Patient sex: M
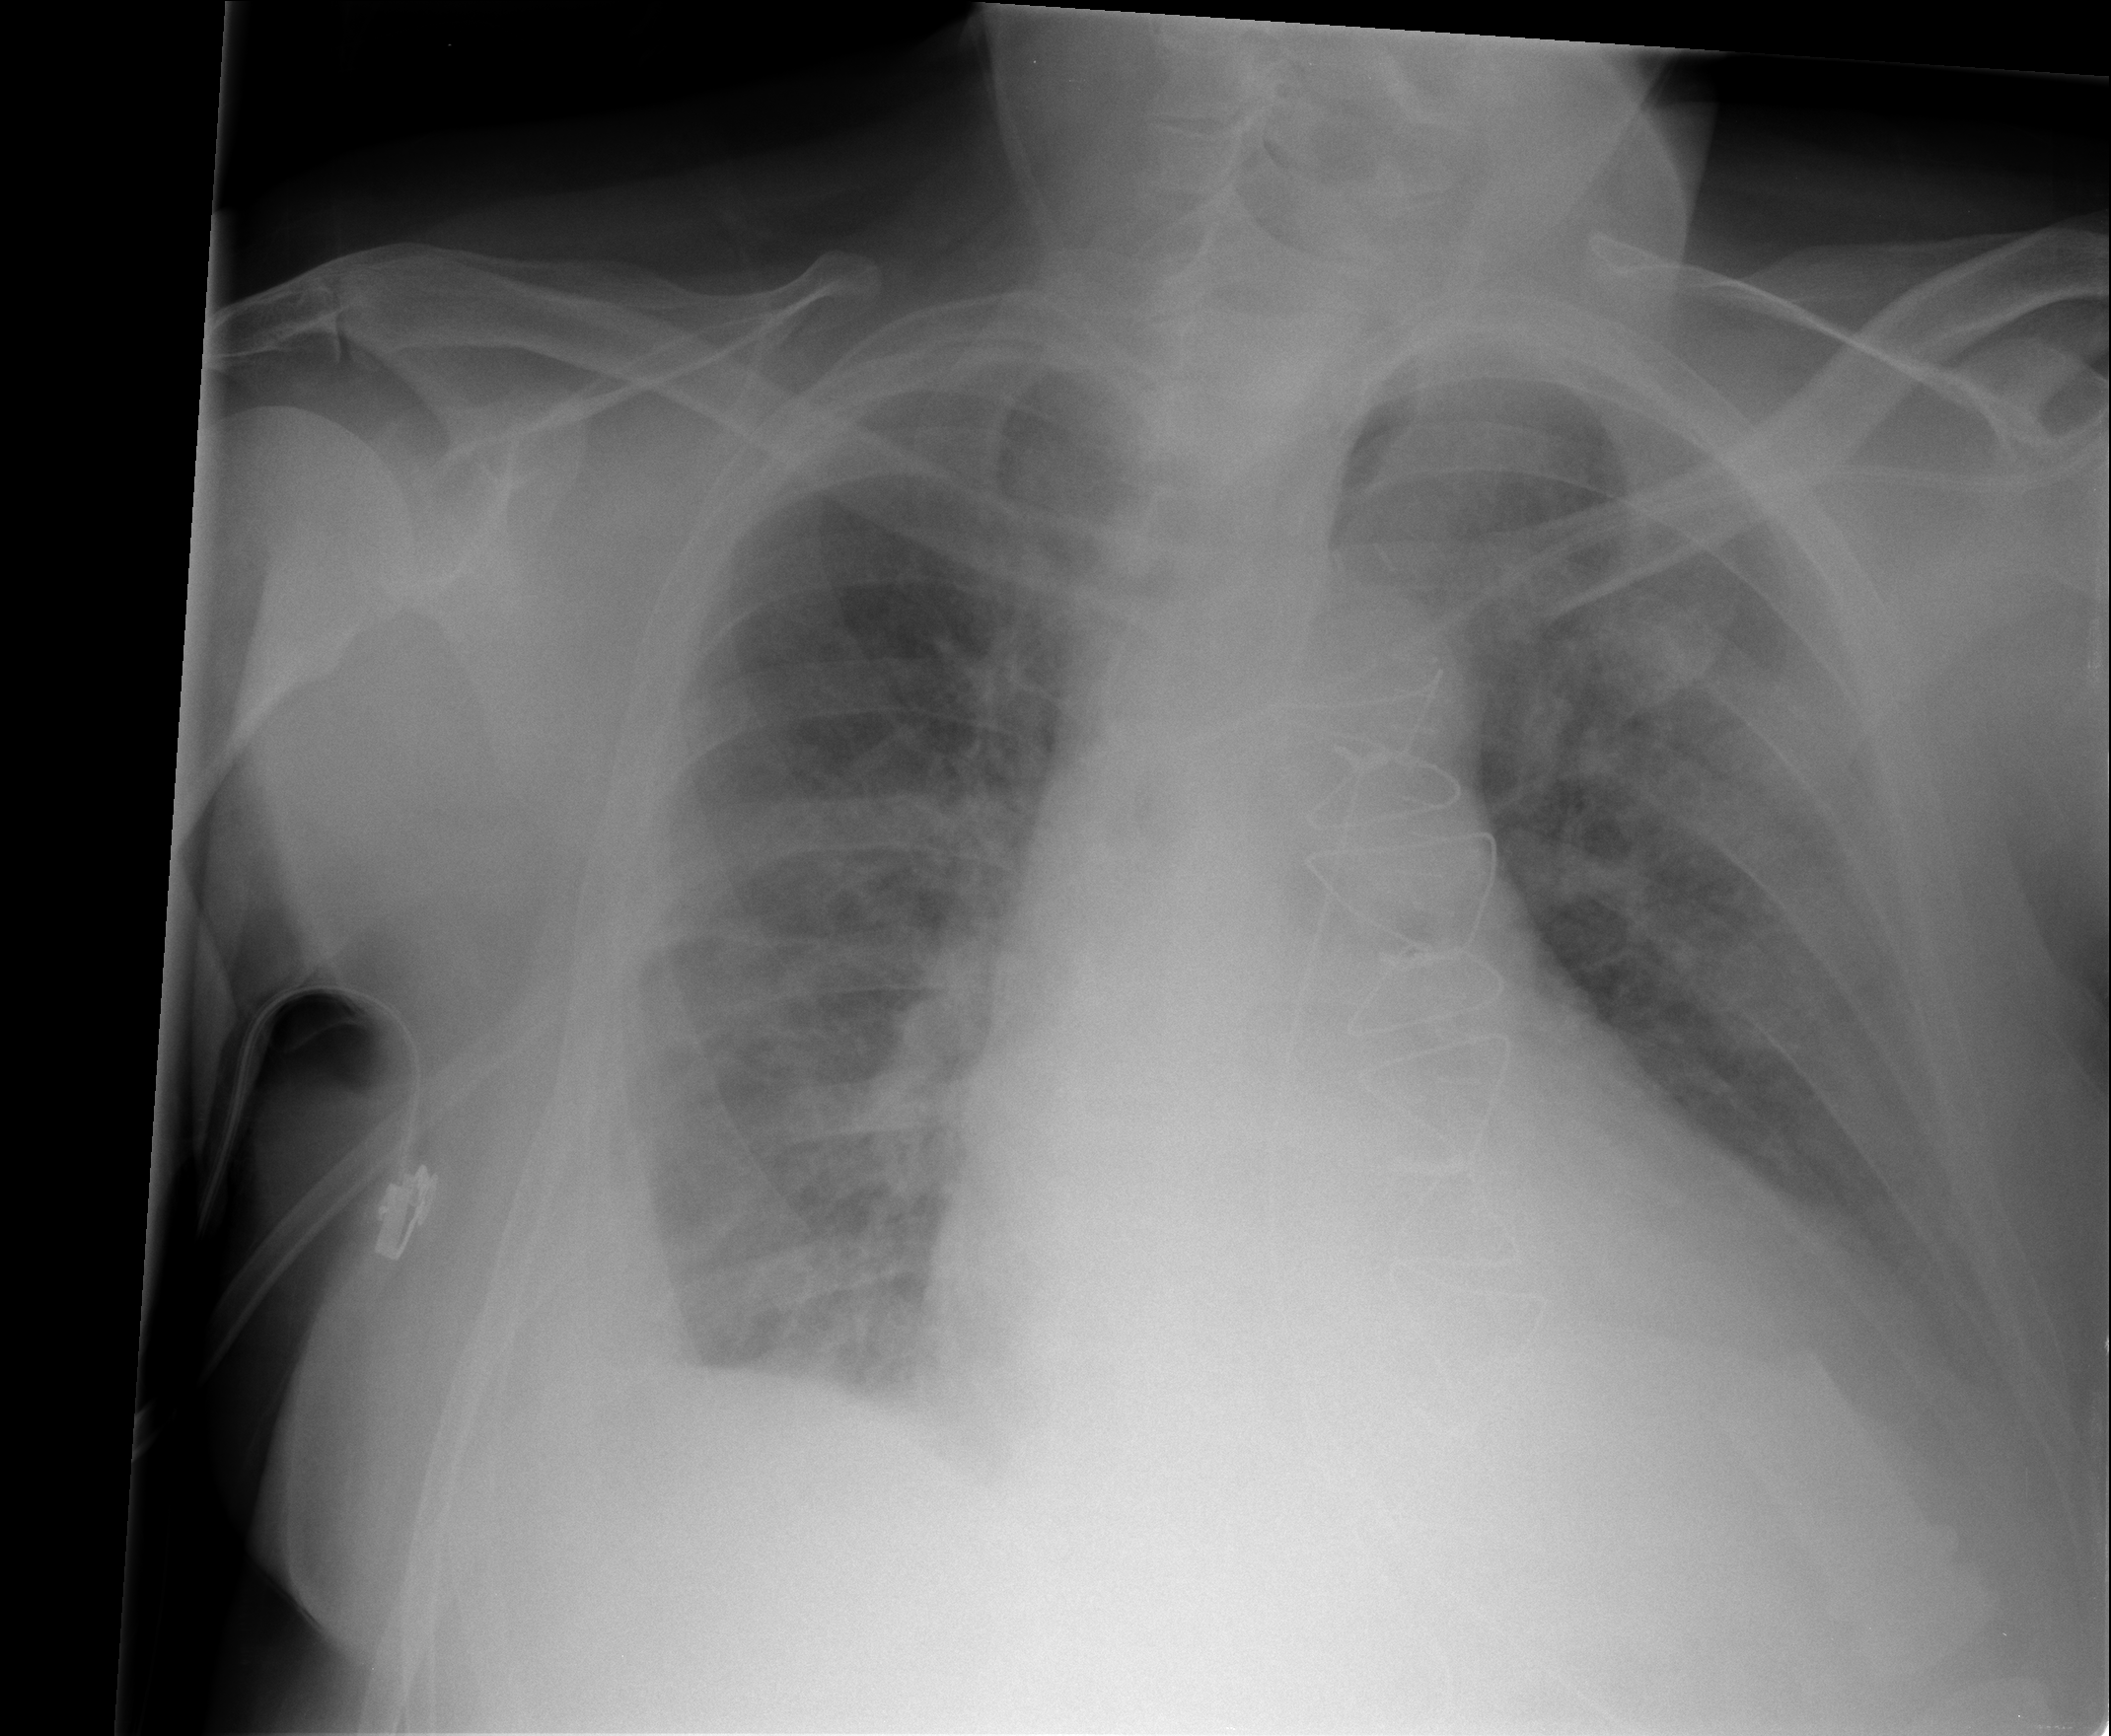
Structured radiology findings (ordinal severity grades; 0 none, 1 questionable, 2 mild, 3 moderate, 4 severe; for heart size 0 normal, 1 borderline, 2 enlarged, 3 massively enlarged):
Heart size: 2
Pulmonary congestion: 2
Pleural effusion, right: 2
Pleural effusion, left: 2
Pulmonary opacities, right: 2
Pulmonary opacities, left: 2
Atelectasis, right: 2
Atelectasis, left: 2